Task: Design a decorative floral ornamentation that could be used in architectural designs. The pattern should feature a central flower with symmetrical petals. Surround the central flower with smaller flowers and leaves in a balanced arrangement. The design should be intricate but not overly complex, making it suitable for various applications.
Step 124:
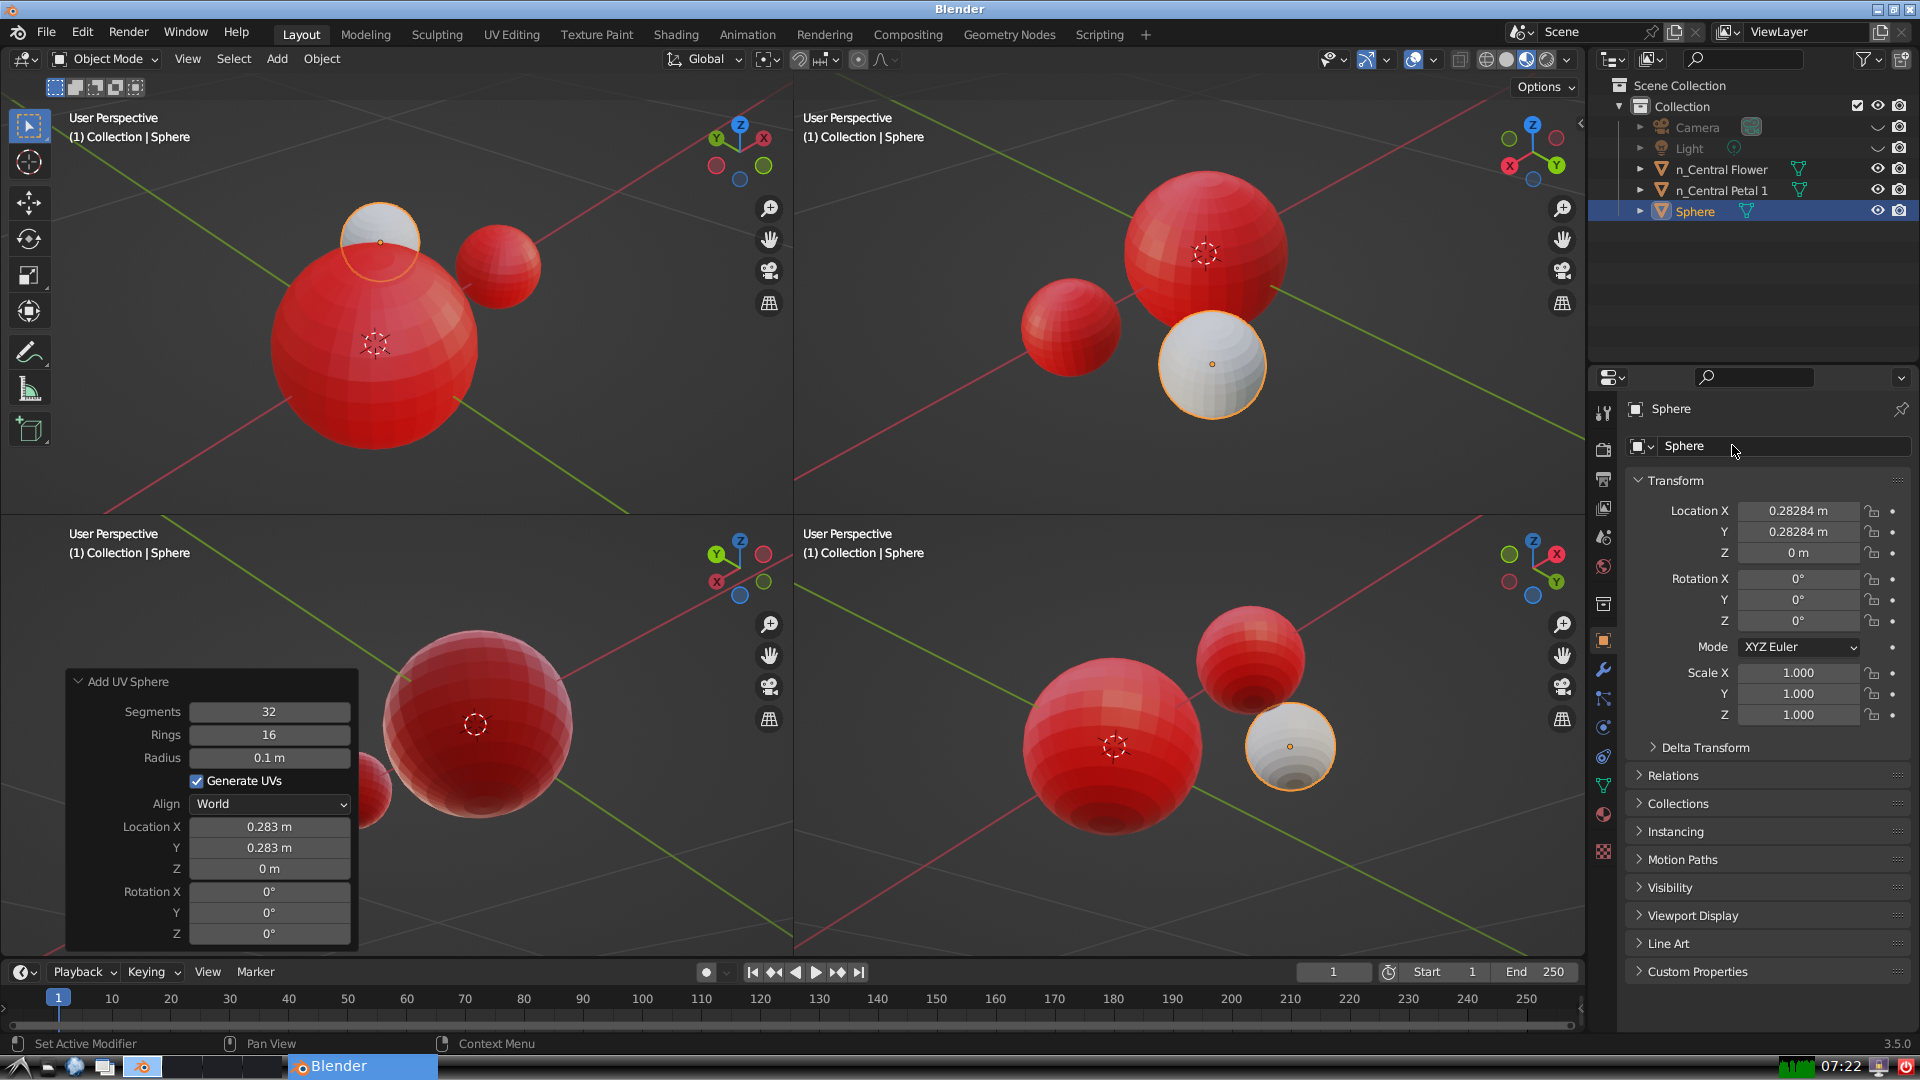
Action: click: no